Aerial crown-view tile of a tropical tree (Barro Colorado Island, Panama), acquired 20250217:
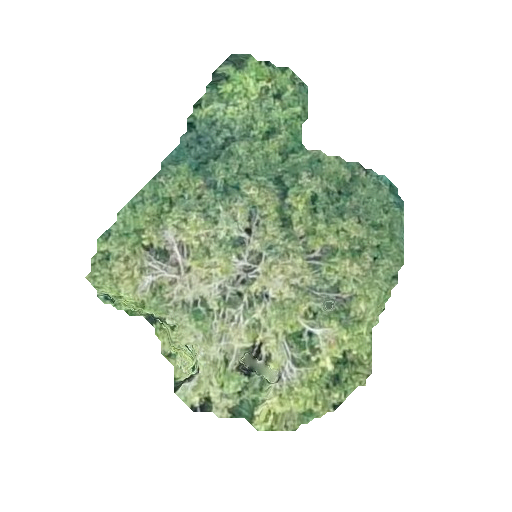
Species: Prioria copaifera
GBIF accepted scientific name: Prioria copaifera
Crown area: 108.546 m²